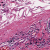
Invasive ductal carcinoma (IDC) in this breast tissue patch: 0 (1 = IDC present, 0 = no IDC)